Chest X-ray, AP view. Patient: 65 years old, sex F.
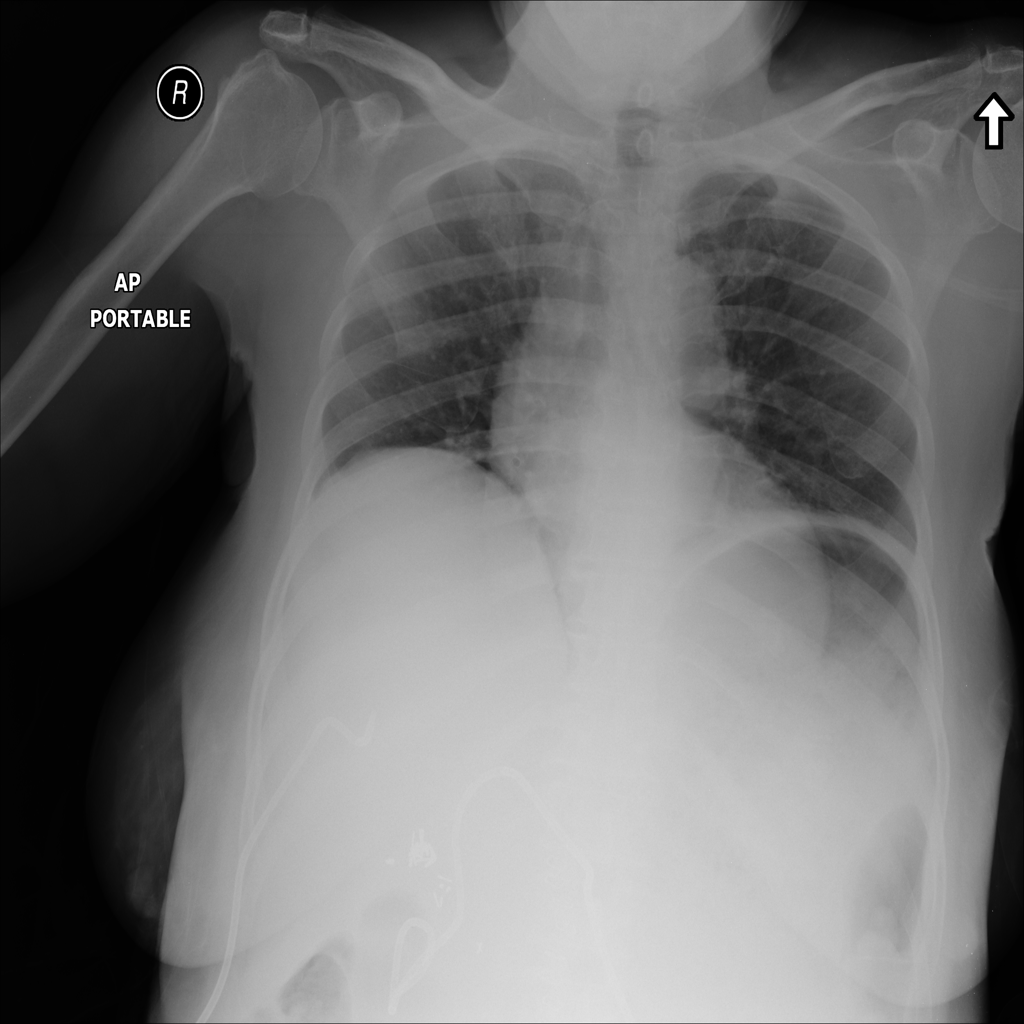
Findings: No Finding